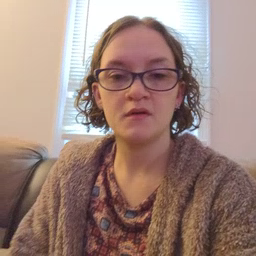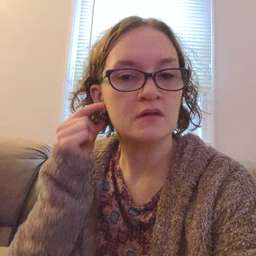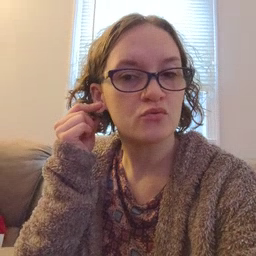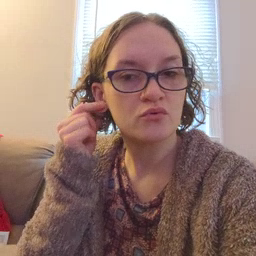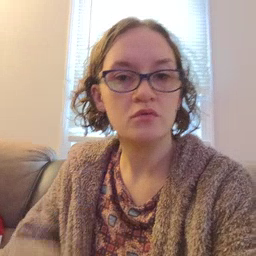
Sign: ear